Question: I am trying to make a bar chart using dc.js. Users are able to select a portion of the data by clicking and dragging on a filter. However, the difficulty is that when this happens, on my website, the filter is completely black and the data selected is obscured:

What should happen is, the filter should be partially transparent, as in <URL>, so that the selected data can still be seen.
Here is the sample code which I am using to generate my page. I am using Crossfilter version 1.3.14, d3.js version 3.5.17 and dc.js 2.1.9.
'''
<head>
<meta charset="UTF-8">
<link rel="stylesheet" type="text/css" href="static/dc.css.min"/>
</head>
<body>
<div id="graph"></div>
<script type="text/javascript" src="static/d3.js"></script>
<script type="text/javascript" src="static/crossfilter.js"></script>
<script type="text/javascript" src="static/dc.min.js"></script>
<script type="text/javascript">
var data = "data/page.csv";
d3.csv(data, function(error, records) {
var ndx = crossfilter(records);
var keyDimension = ndx.dimension(function(d) {return d.key;});
var valueGroup = keyDimension.group().reduceCount();
var graph = dc.barChart("#graph");
graph.width(500)
.height(300)
.x(d3.scale.linear().domain([0,15]))
.xUnits(function(){return 50;})
.dimension(keyDimension)
.group(valueGroup);
graph.render();
});
</script>
</body>
'''
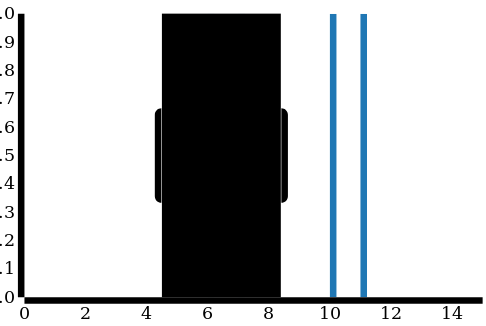
Answer: I replaced the minified dc files (dc.min.css, dc.min.js, dc.min.js.map) with their full equivalents (dc.css, dc.js, dc.js.map) downloaded from Github, and now the filter displays as normal.